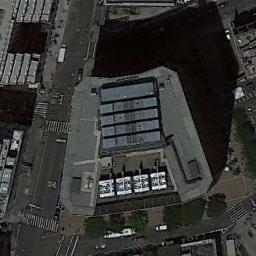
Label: commercial_area